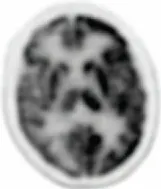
61-year-old woman after suffering a stroke. (A) Axial PET images revealed a marked reduction in cortical and subcortical glucose metabolism in the right hemisphere.
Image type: radiology (pet)